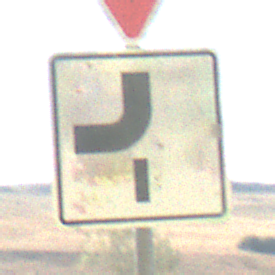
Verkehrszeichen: VerlaufVorfahrtsstrasse7
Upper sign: VorfahrtGewaehren
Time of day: MorningAfternoon
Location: Outdoor (Nature)
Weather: PartlyCloudy
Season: NotSpecified
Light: Natural